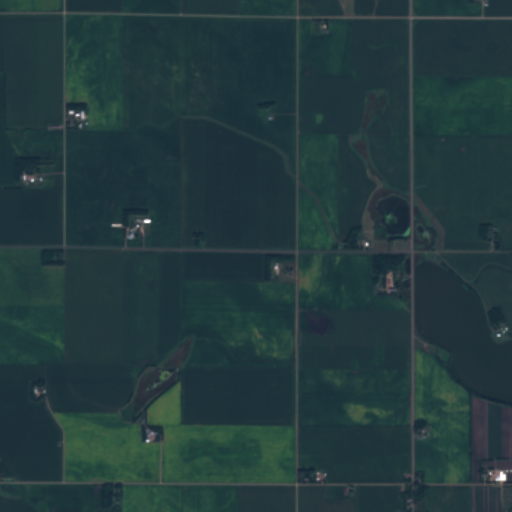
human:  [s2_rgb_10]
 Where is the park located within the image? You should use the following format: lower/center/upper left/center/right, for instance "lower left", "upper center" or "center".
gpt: The park is located in the lower right of the image.
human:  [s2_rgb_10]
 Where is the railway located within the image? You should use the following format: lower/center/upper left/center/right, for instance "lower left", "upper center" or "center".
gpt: The railway is located in the lower right of the image.
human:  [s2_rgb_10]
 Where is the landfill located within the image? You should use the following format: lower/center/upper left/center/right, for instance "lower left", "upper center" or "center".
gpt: There is no landfill in the image.